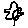
Label: flower